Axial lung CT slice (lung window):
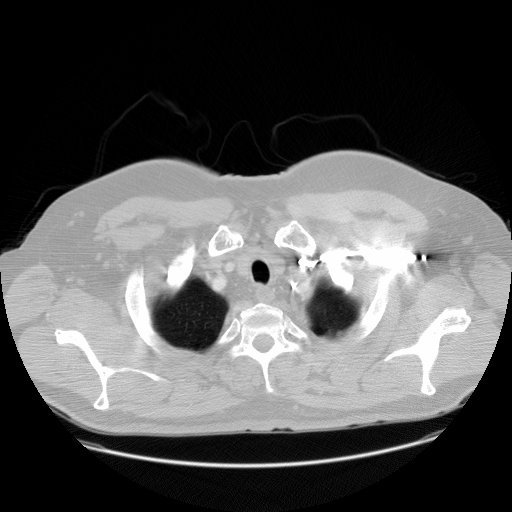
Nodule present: no